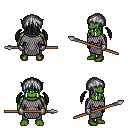
a pixel art fantasy rpg character, male body template, orc, green skin, chain mail, teal pants, gray twin-tailed hairstyle, metal gloves, spear, four views (front, back, left, right), 2x2 character sprite sheet, small pixel art, hard edges, no anti-aliasing